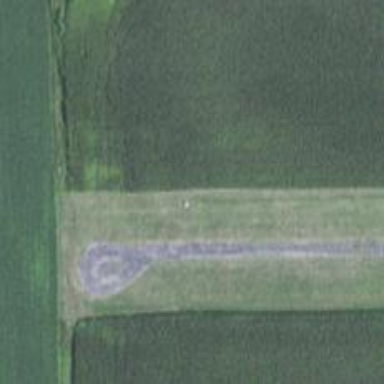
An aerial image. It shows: Asphalt runway at the airport.